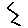
Label: zigzag